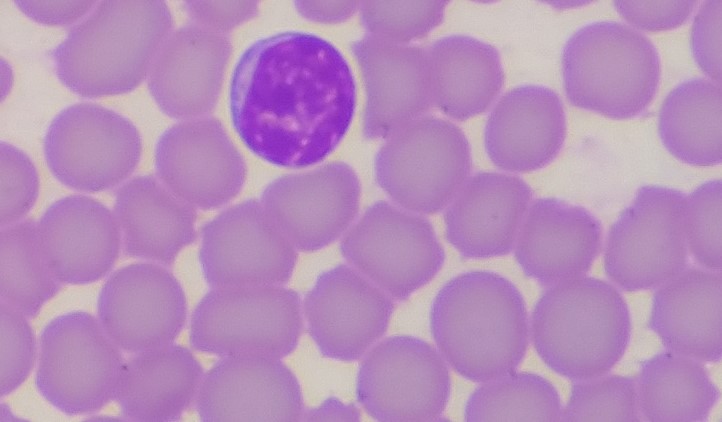
White blood cell type: Lymphocyte